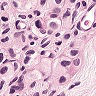
Metastatic tissue present: yes